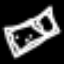
Label: bed